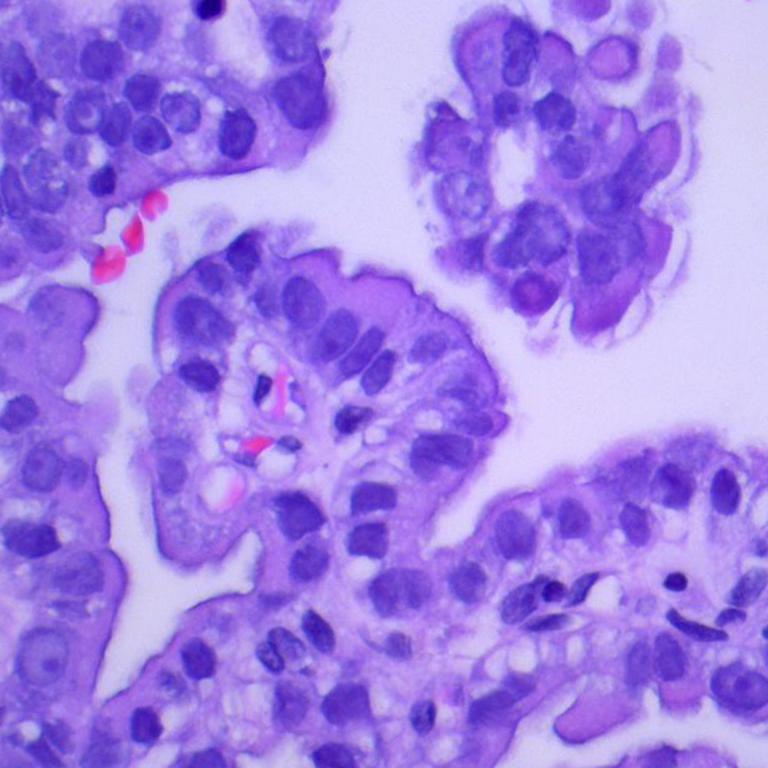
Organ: lung
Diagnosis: adenocarcinomas